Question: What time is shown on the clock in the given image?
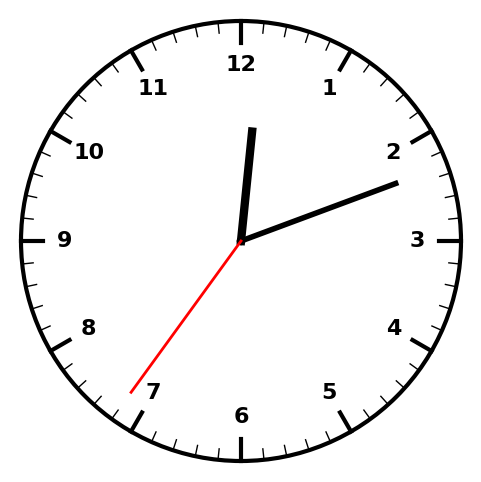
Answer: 12:11:36